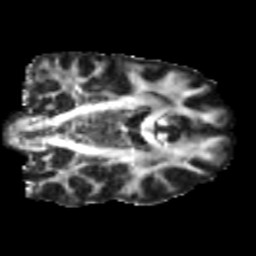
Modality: FA
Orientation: coronal
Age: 46
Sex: male
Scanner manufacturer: siemens
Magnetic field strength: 3 T
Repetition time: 5 s
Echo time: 0.092 s